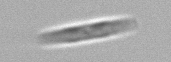
Label: pennate